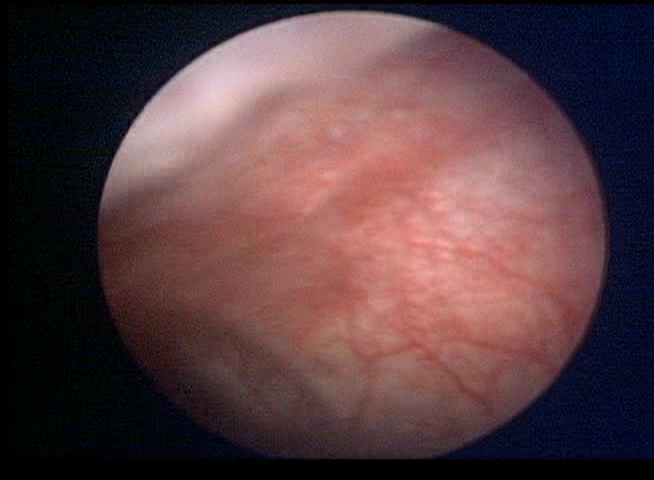
Modality: WLC
Class: Normal mucosa
Bladder cancer association: No